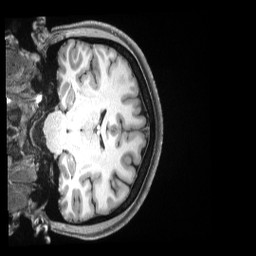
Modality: T1w
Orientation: coronal
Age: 34
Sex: female
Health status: ill
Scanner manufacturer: siemens
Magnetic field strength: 3 T
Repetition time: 2.5 s
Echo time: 0.00181 s